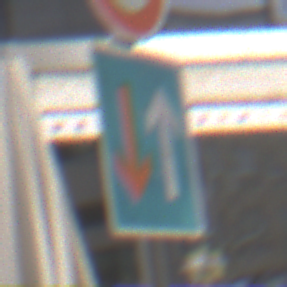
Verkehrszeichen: VorrangVorGegenverkehr
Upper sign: Geschwindigkeit20
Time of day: Midday
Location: Outdoor (Urban)
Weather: Overcast
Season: NotSpecified
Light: Natural